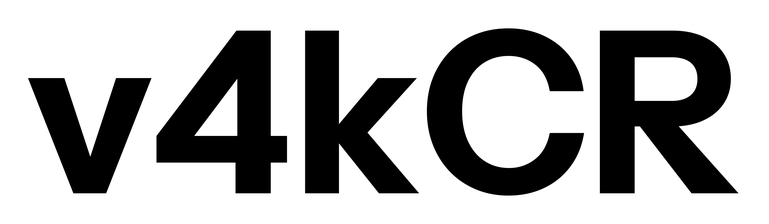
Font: InstrumentSans_Bold